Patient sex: F
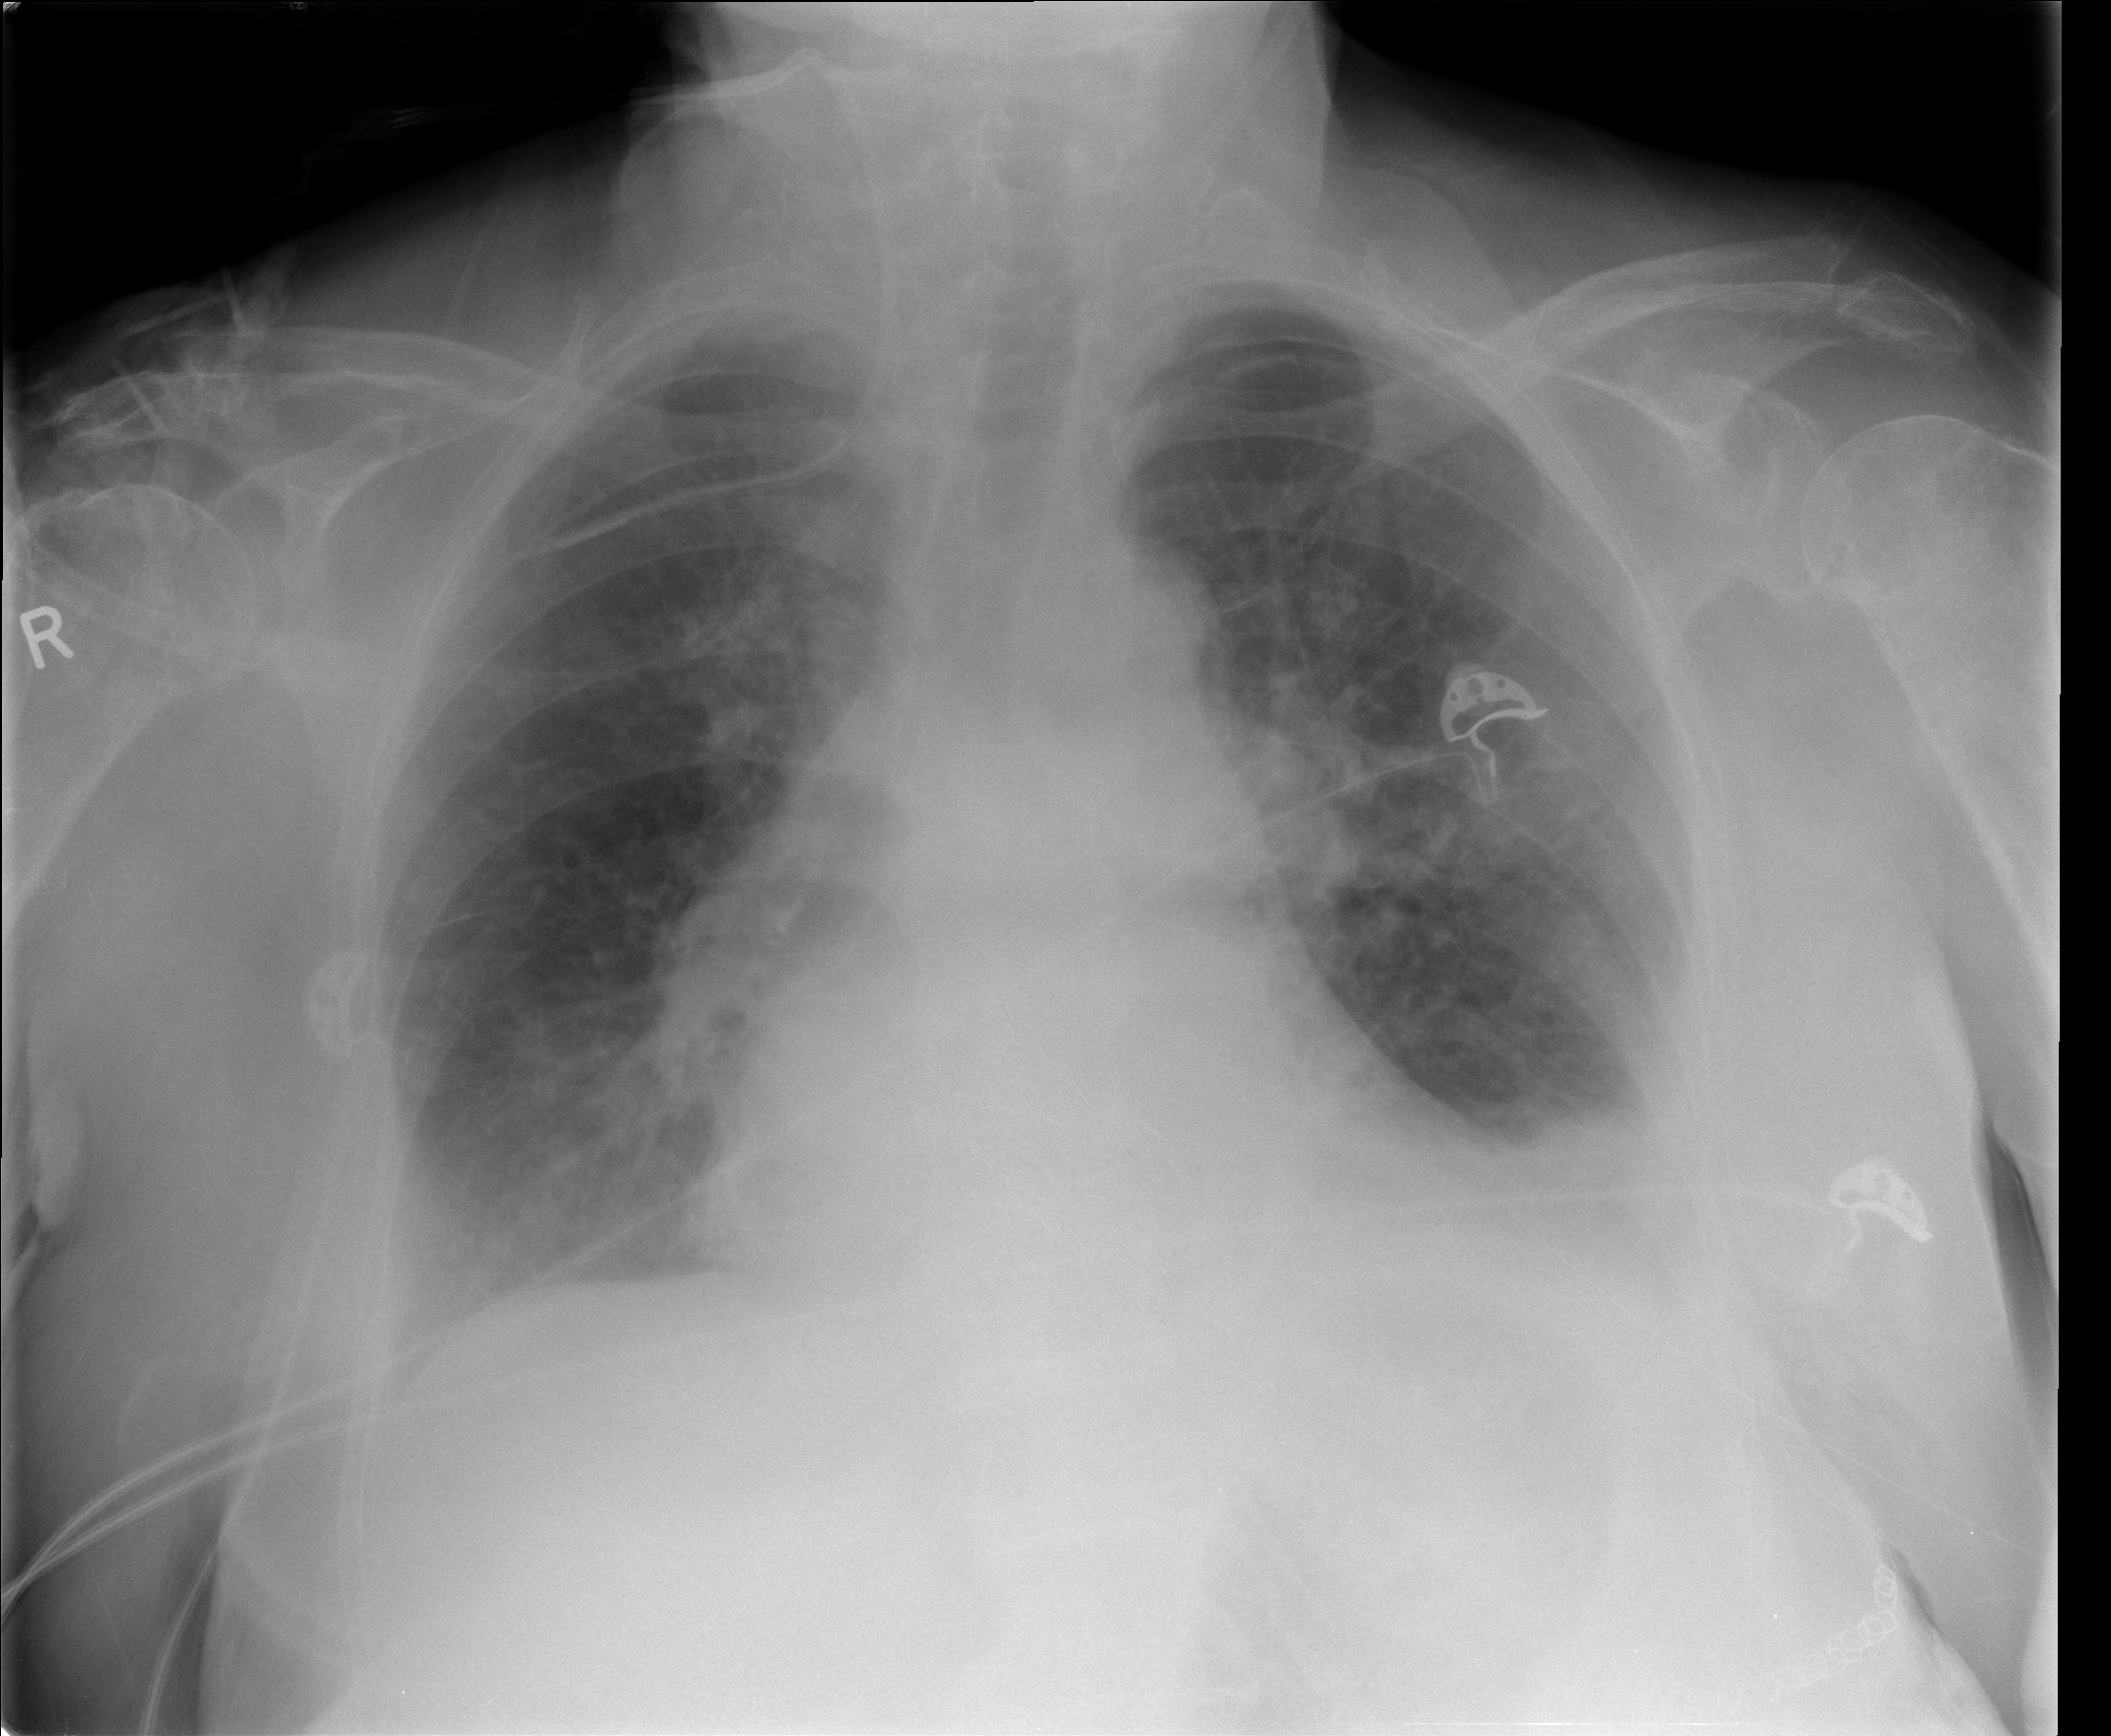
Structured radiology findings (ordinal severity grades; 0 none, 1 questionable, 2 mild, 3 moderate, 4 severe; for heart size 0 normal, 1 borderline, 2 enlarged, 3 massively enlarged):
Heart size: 1
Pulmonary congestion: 2
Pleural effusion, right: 1
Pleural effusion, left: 2
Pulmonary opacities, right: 2
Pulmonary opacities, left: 2
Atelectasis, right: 2
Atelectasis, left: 2